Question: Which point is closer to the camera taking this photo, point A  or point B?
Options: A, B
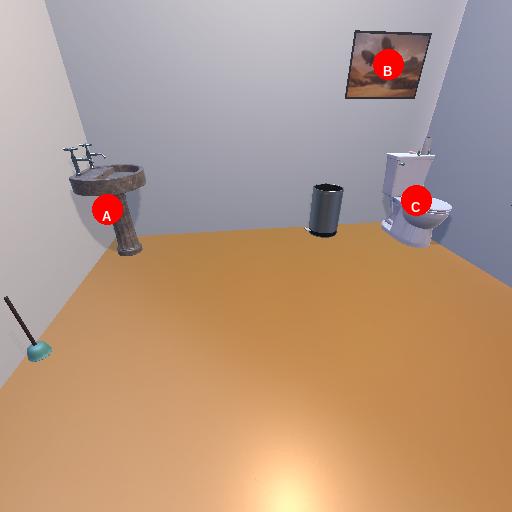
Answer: A